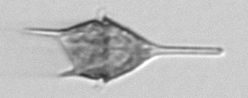
Label: Tripos_lineatus